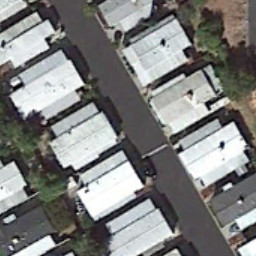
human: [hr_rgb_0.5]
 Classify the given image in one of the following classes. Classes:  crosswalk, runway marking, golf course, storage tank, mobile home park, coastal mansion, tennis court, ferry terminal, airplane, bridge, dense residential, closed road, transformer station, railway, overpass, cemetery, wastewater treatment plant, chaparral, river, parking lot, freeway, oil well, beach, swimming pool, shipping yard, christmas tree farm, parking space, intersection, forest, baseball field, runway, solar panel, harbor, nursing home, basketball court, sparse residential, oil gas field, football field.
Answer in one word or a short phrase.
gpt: mobile home park